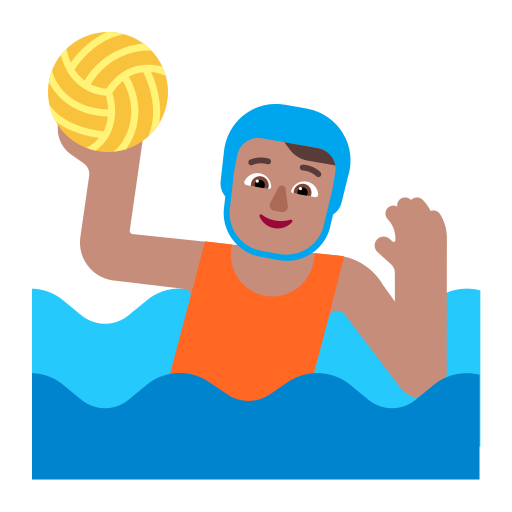
person playing water polo flat